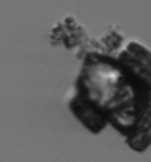
Label: Delphineis